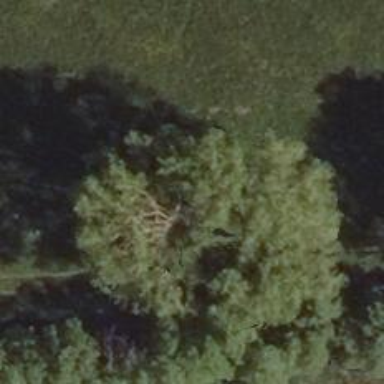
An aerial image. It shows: Row of deciduous broadleaved trees.